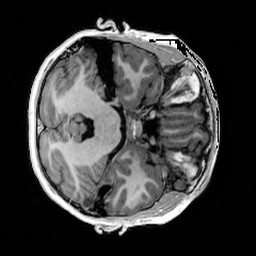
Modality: T1w
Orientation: axial
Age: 12
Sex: male
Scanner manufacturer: siemens
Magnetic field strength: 3 T
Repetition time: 4 s
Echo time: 0.00289 s